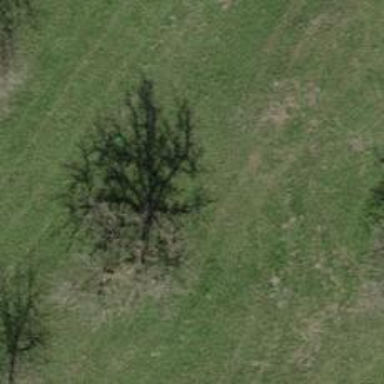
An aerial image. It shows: Beautiful tree in nature.